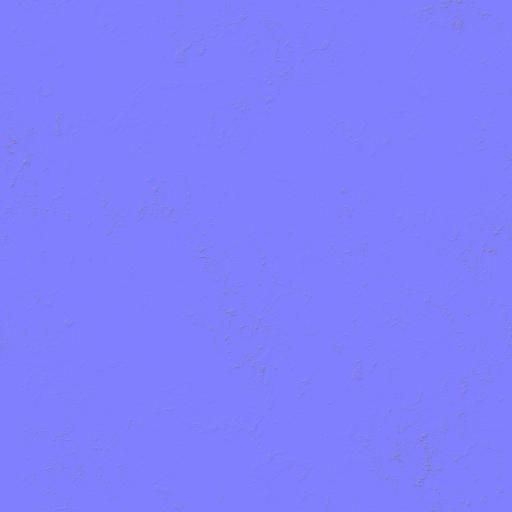
clean marble white